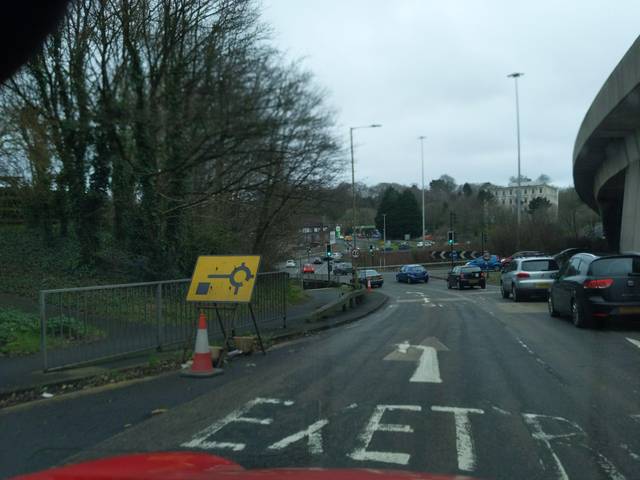
Region: United Kingdom
Coordinates: 50.401, -4.134